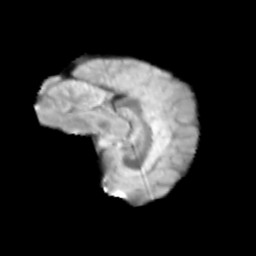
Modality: T2w
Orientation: sagittal
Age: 11
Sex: female
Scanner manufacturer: siemens
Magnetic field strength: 3 T
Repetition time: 3.8 s
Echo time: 0.07 s